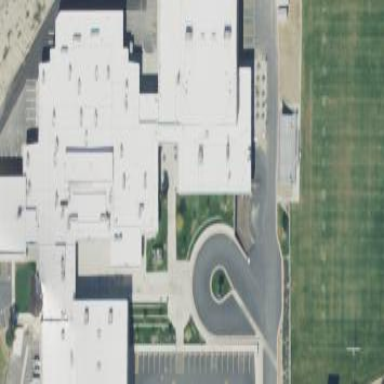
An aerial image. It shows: School.